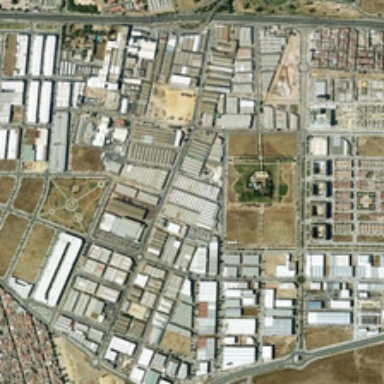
Many buildings are in an industrial area .